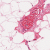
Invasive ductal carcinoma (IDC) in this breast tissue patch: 0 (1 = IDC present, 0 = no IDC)